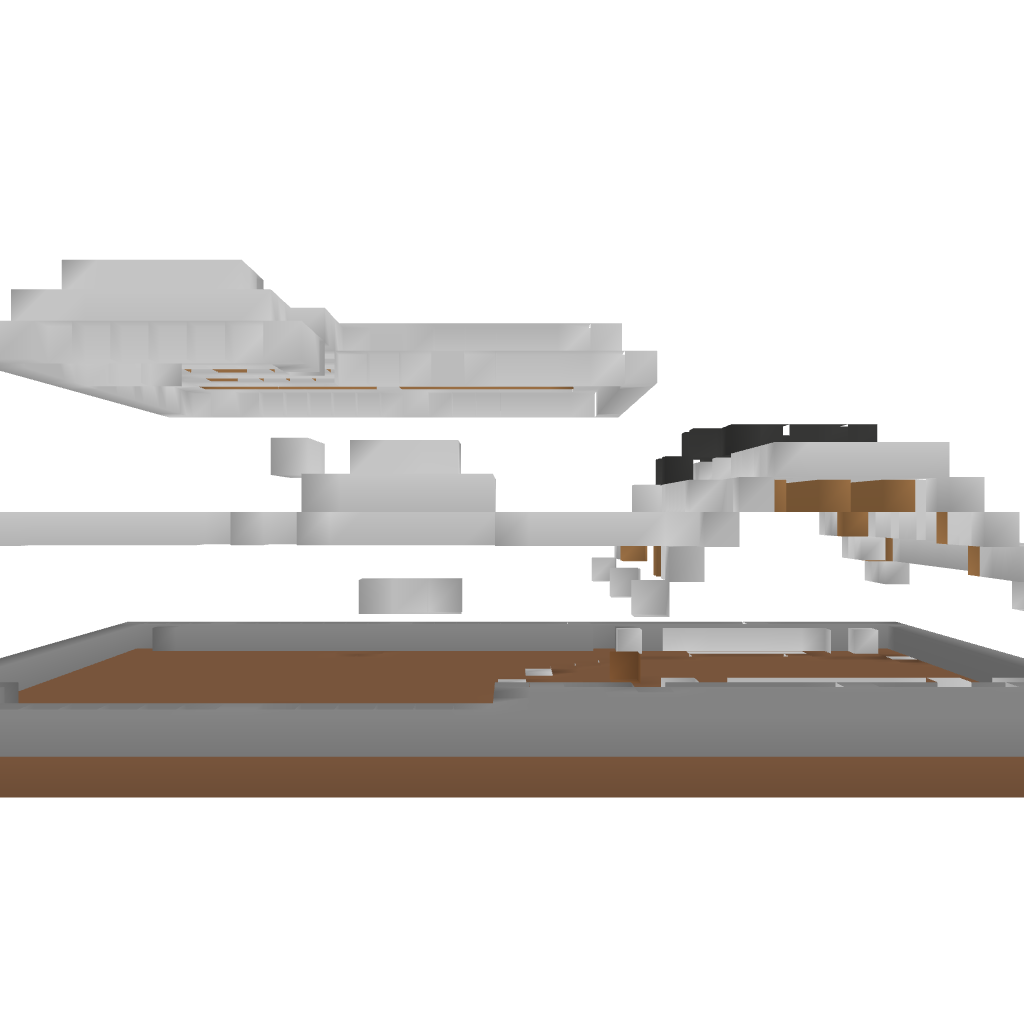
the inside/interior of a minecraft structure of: Modern/Futurist Army Base